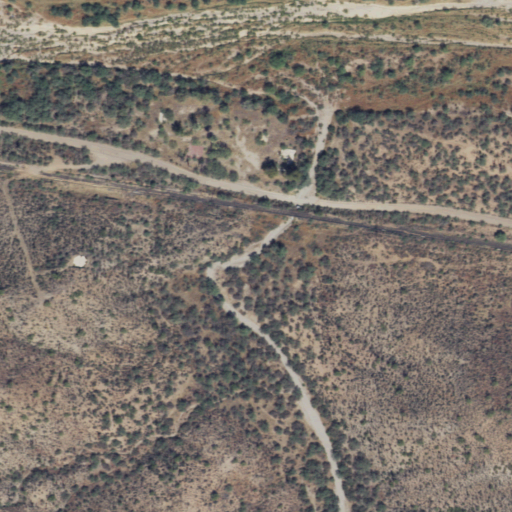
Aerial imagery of valley in Arizona named Gonzales Pass Canyon containing shrub and low intensity development